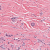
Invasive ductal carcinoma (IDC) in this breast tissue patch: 1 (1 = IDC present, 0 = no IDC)